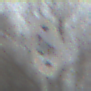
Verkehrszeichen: TatsaechlicheHoehe
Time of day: MorningAfternoon
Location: Outdoor (Nature)
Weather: PartlyCloudy
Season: Autumn
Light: Natural